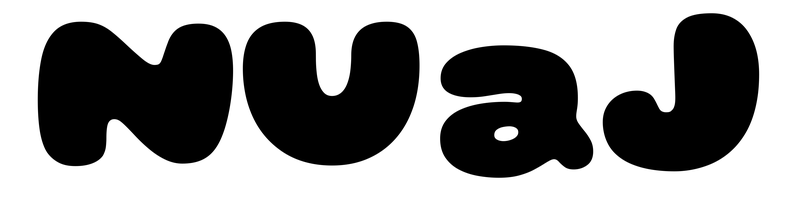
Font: Gluten_Black